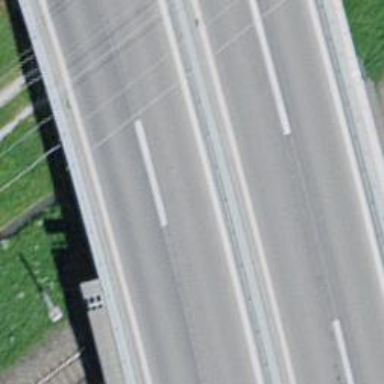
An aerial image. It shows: Asphalt bridge for motorway link.